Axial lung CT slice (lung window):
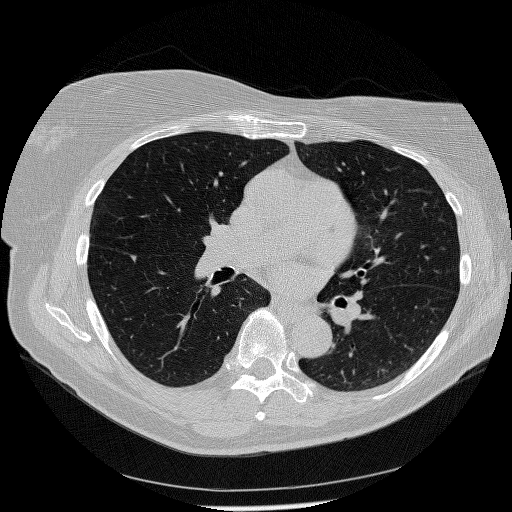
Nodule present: no